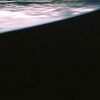
Label: space